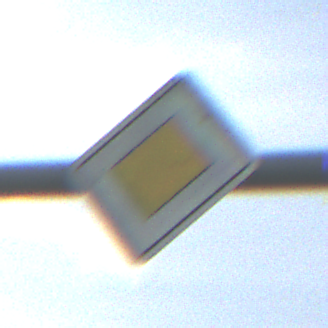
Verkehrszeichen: Vorfahrtsstrasse
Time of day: MorningAfternoon
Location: Outdoor (Nature)
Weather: PartlyCloudy
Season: NotSpecified
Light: Natural